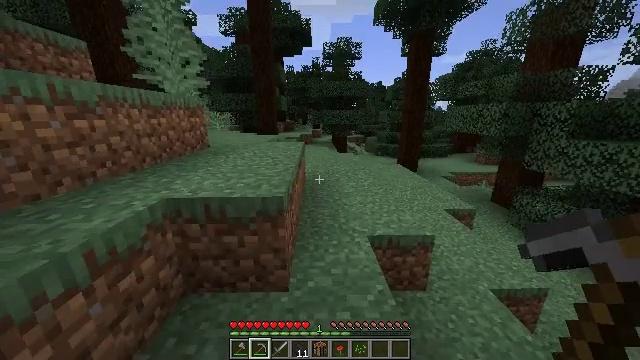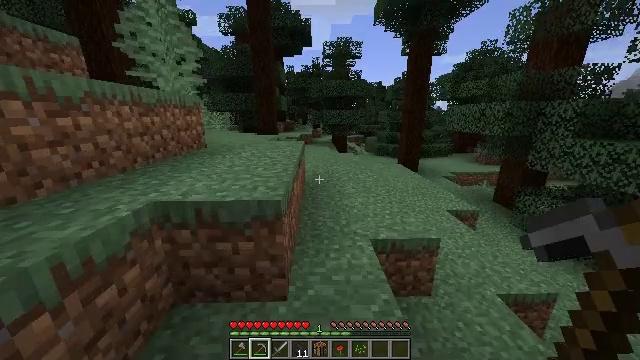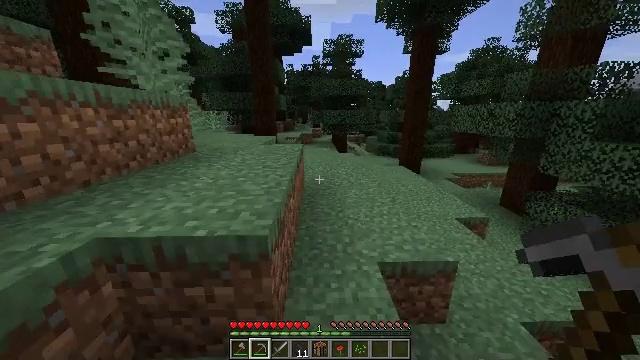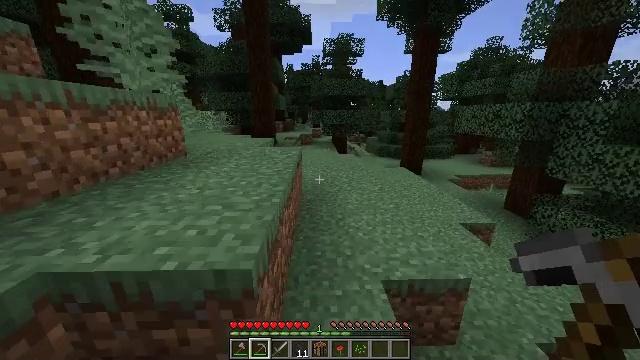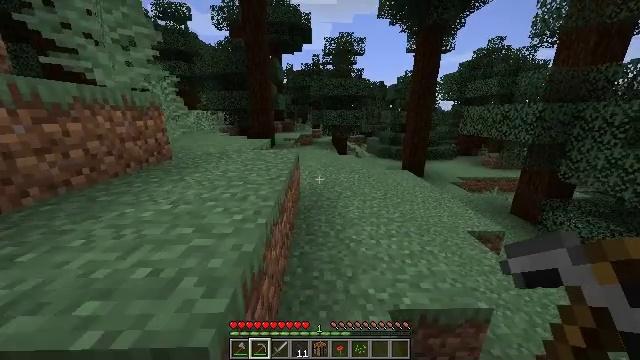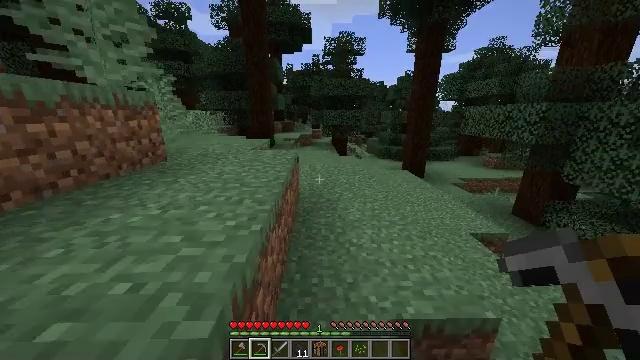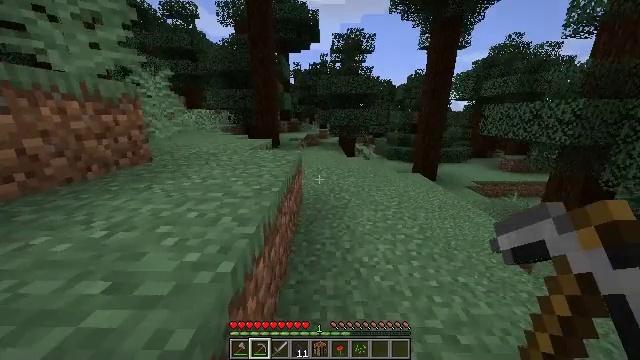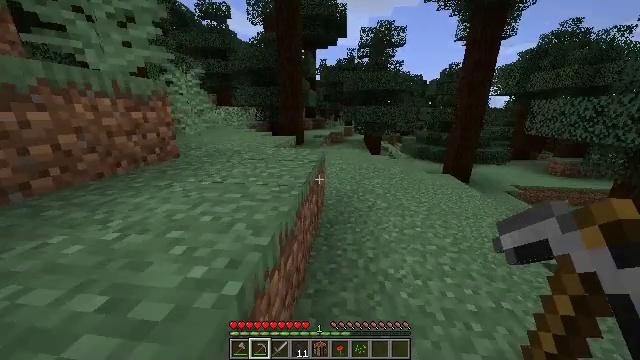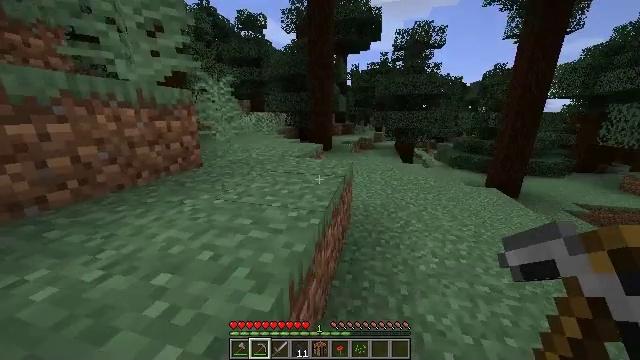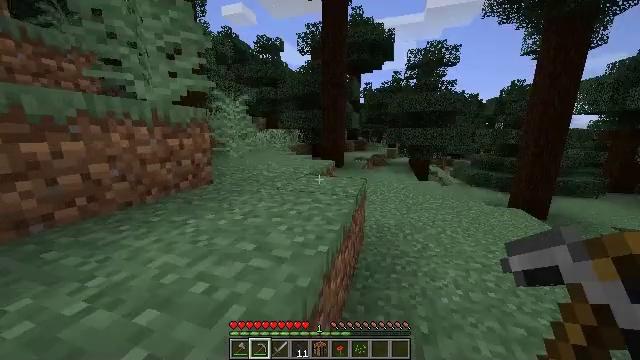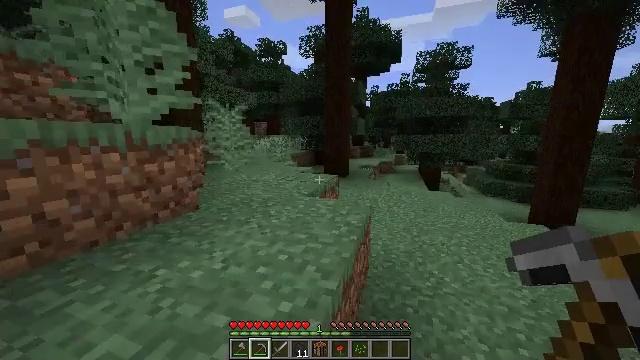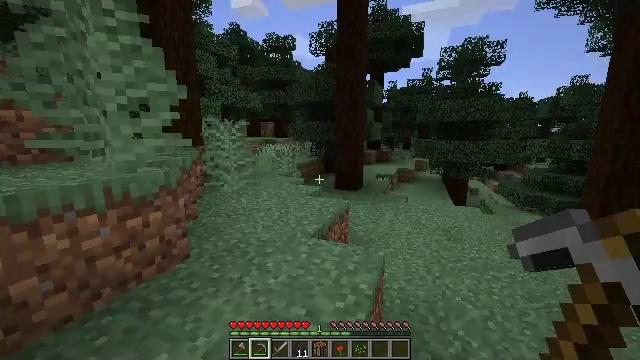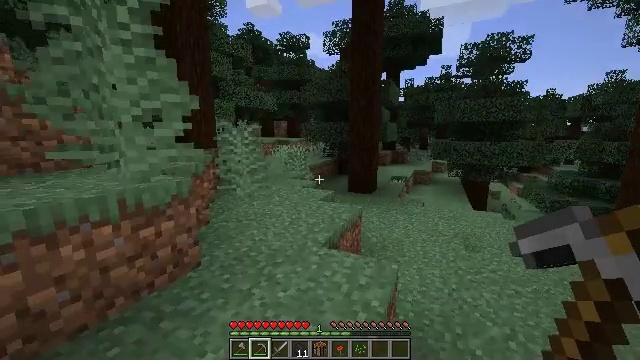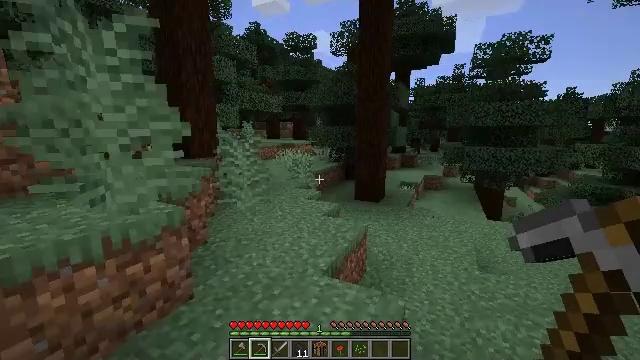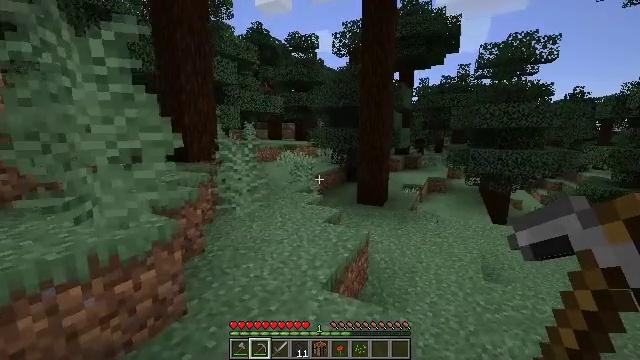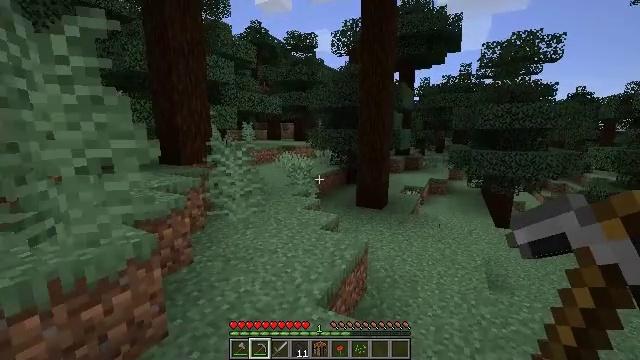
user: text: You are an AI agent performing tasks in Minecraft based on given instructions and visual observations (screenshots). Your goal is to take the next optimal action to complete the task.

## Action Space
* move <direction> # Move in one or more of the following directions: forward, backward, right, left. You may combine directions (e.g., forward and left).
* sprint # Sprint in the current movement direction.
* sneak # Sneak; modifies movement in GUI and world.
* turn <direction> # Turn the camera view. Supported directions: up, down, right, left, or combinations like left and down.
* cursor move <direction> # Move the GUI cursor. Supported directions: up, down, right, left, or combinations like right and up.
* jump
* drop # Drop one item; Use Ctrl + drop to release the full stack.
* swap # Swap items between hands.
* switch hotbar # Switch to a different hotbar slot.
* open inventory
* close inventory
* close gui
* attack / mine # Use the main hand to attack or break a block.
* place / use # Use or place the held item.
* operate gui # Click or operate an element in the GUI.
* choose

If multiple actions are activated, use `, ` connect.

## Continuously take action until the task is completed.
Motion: motion action
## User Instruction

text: Collect the large fern.
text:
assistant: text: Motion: move forward, sprint
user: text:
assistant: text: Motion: move forward, sprint
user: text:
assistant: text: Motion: move forward, sprint
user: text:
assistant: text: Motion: move forward, sprint
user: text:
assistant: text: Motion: move forward, sprint
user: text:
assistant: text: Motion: move forward, sprint, turn left
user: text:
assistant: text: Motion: move forward, sprint, turn left
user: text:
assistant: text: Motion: move forward, sprint, turn left and up
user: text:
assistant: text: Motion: move forward, sprint, turn left and up
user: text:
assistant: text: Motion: move forward, sprint, turn left and up, jump
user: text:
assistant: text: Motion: move forward, turn left, jump
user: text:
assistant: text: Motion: move forward, turn left, jump
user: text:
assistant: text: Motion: move forward, turn left, jump
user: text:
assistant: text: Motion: move forward
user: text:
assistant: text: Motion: move forward and move left
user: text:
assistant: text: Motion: move forward and move left
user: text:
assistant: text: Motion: move forward and move left
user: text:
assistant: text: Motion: move forward and move left
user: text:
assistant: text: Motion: move forward and move left
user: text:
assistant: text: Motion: move forward
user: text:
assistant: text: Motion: move forward
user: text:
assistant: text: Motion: move forward
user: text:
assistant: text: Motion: move forward
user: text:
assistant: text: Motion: move forward
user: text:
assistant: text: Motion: move forward, attack / mine
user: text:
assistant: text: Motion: move forward, attack / mine
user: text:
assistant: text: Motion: move forward, attack / mine
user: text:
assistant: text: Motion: move forward, attack / mine
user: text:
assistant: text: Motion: move forward
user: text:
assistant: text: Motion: move forward, attack / mine